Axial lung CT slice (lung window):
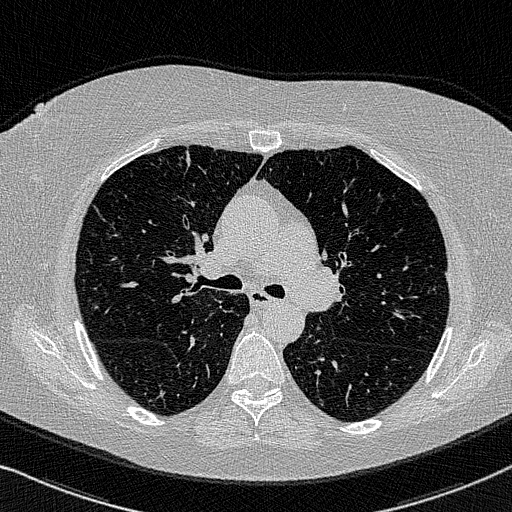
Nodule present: no